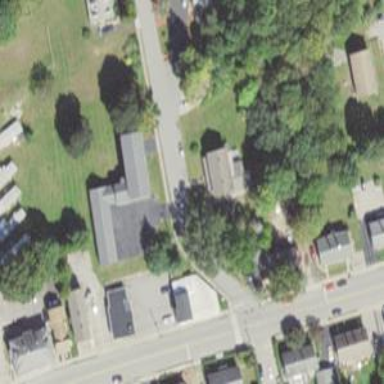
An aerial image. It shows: Residential driveway.